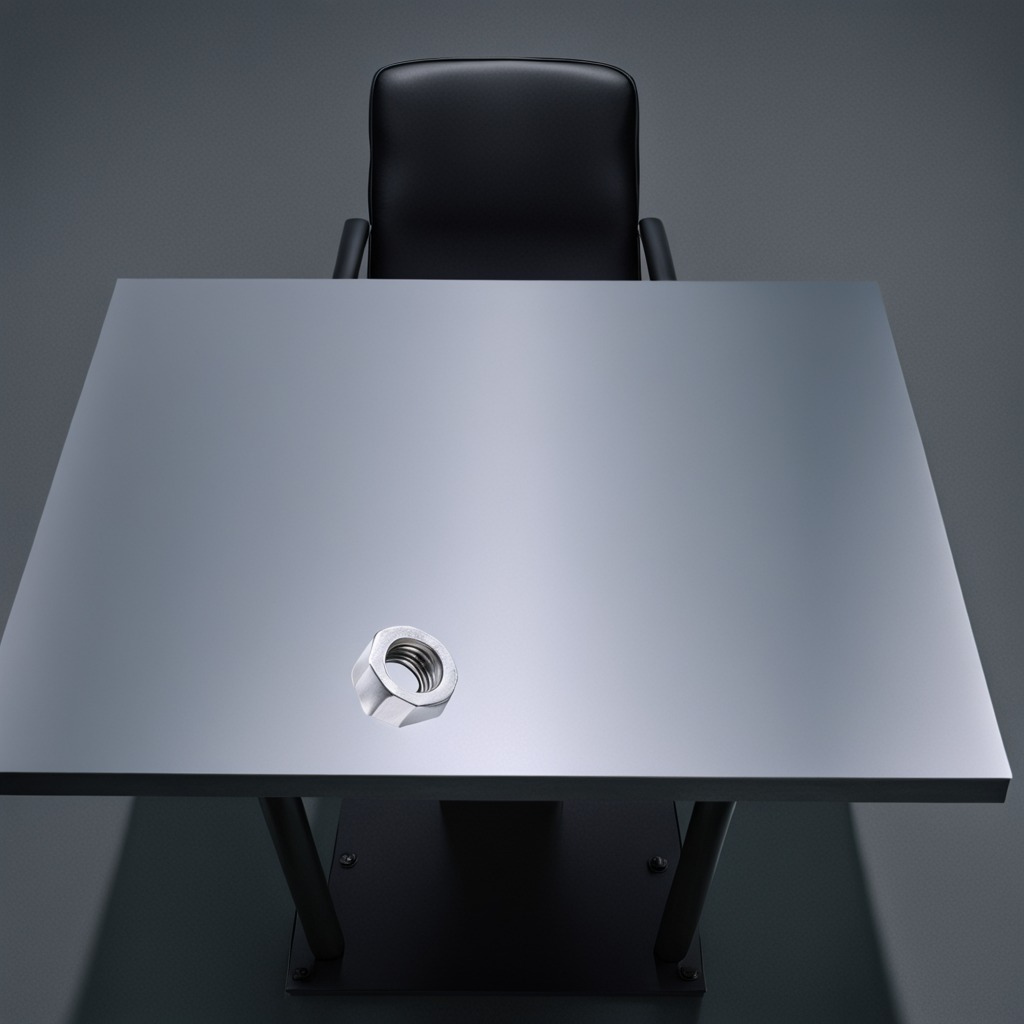
A metal nut is lying on the tabletop.